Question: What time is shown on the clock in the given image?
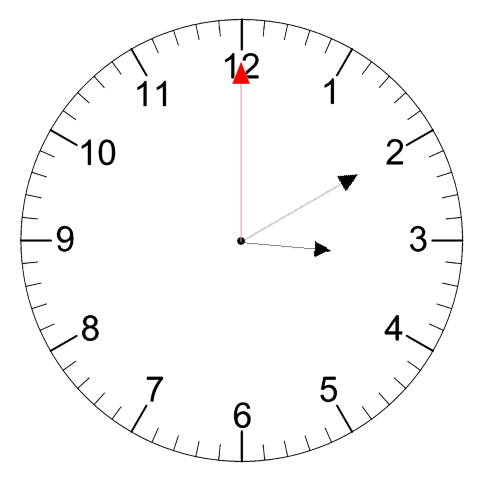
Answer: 03:10:00